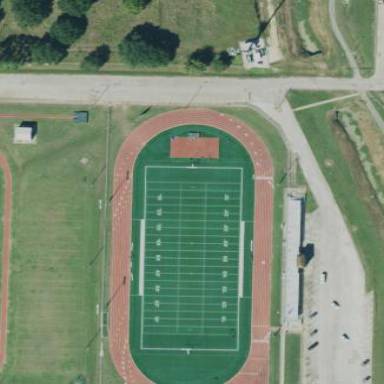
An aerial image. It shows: Artificial turf pitch used for American football.